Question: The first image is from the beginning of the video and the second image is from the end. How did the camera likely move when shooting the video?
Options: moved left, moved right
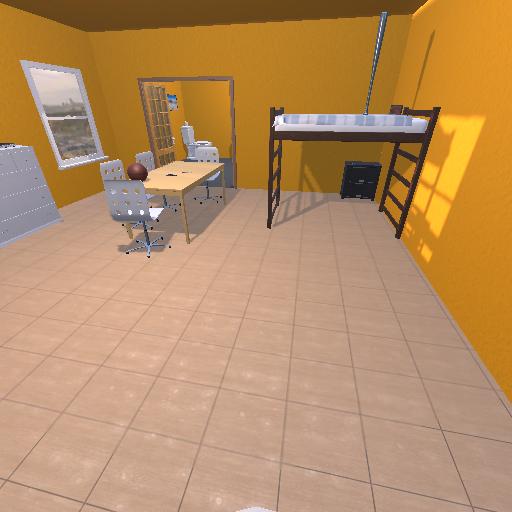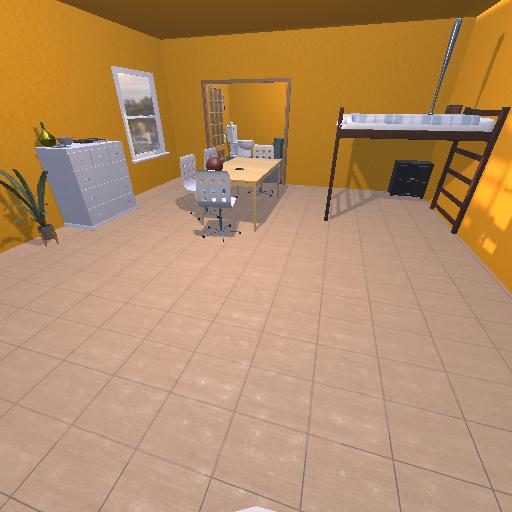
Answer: moved left